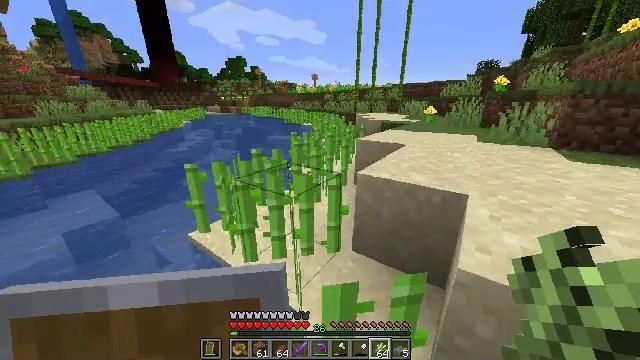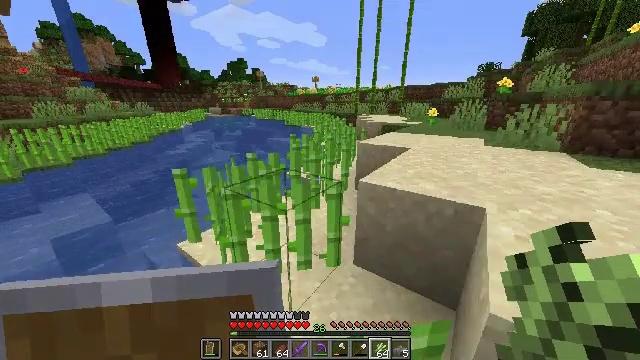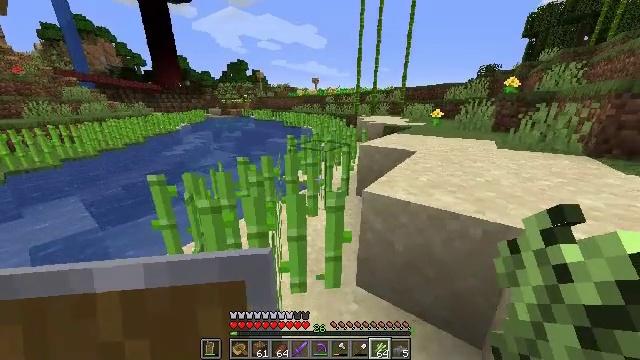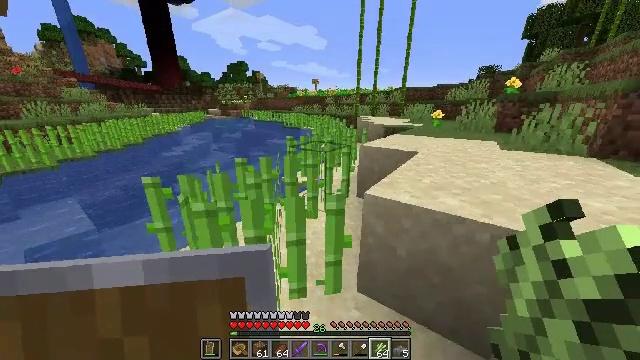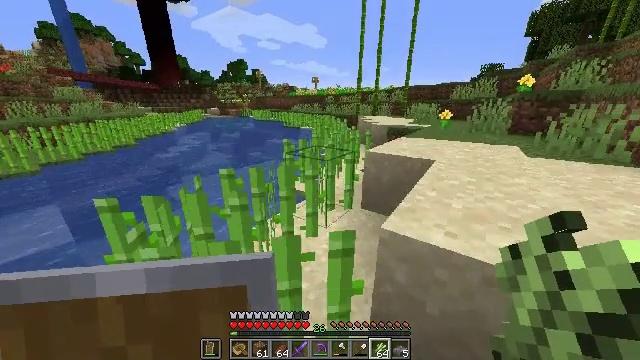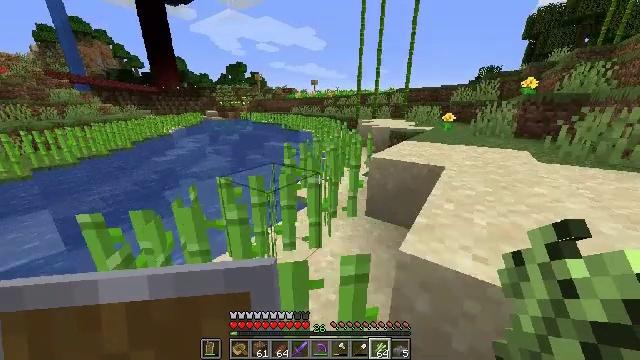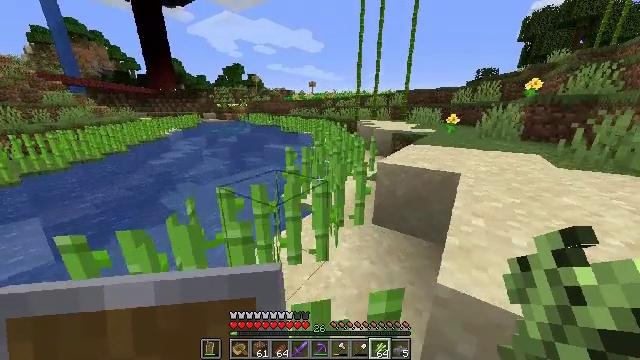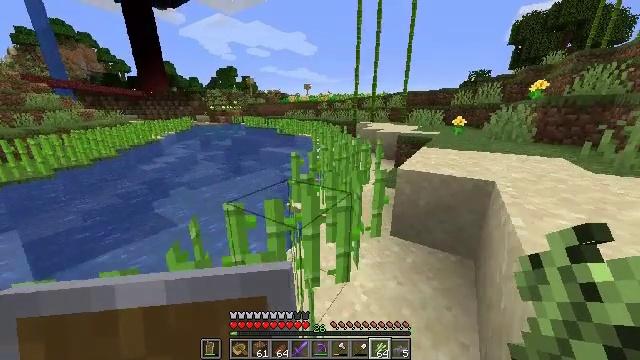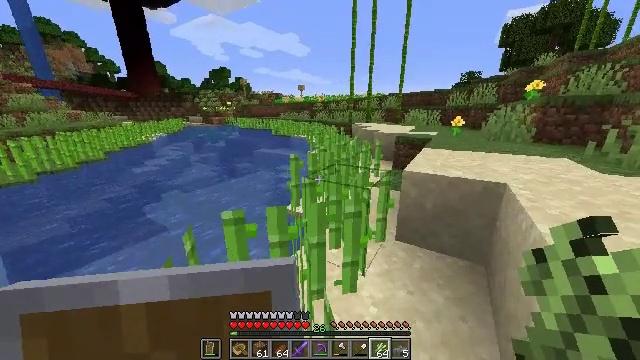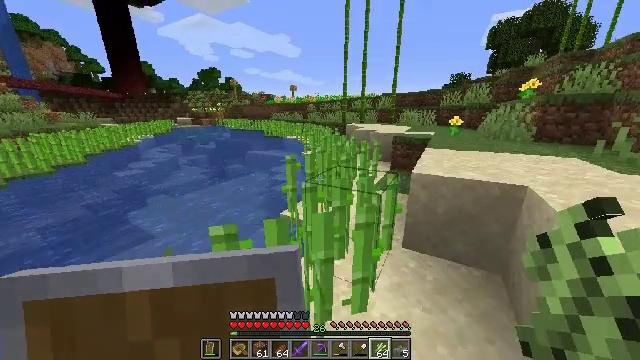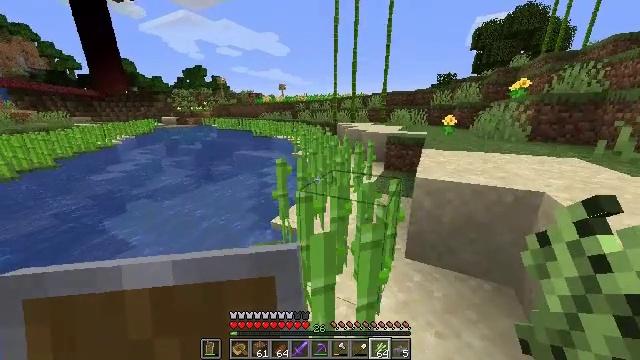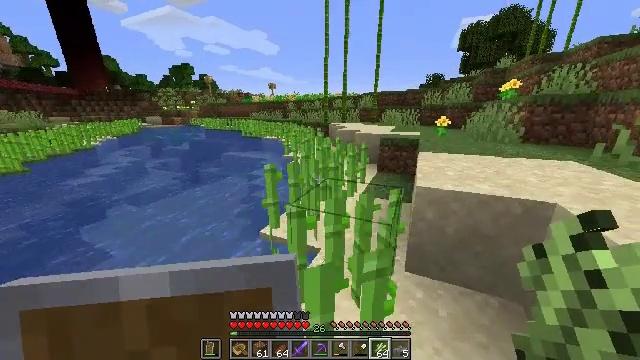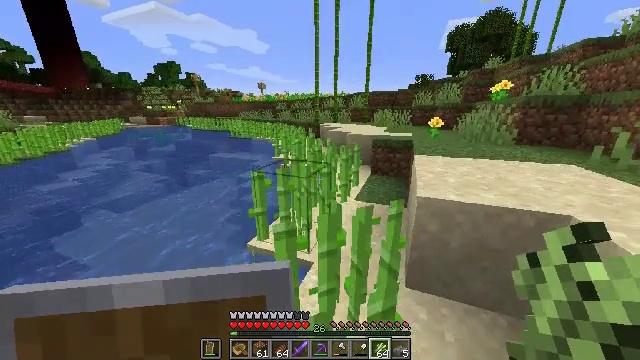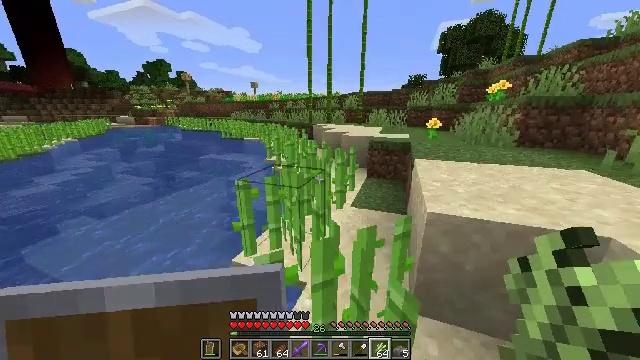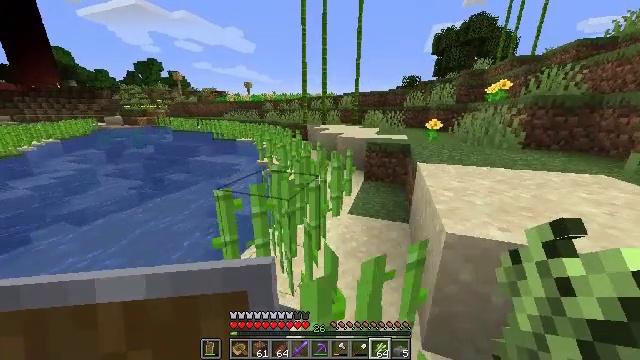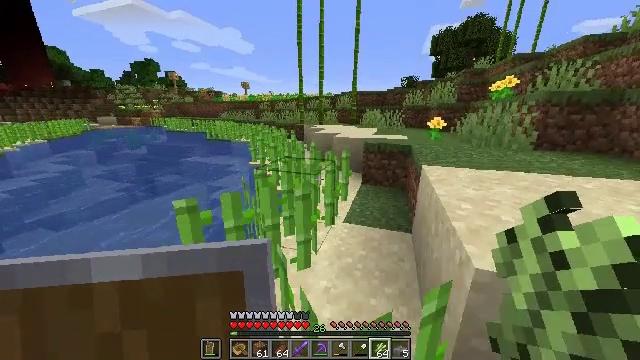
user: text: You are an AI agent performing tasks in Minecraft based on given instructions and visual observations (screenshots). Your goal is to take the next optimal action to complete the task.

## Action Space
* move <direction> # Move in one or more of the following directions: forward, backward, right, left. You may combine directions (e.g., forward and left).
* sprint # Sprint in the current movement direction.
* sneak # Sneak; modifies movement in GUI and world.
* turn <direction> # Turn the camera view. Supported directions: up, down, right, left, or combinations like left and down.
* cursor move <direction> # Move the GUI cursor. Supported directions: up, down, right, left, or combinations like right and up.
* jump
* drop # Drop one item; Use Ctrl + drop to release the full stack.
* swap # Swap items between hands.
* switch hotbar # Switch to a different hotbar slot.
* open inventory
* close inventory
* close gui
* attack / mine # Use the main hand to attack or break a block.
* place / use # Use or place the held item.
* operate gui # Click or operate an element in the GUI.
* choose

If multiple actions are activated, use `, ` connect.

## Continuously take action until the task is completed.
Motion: motion action
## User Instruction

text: Drop a bamboo.
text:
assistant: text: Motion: move forward
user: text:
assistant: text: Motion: move forward
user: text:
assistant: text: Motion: move forward
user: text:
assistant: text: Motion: move forward
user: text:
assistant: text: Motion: move forward and move left
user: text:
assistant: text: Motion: move forward and move left
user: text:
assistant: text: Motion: move forward and move left, turn right
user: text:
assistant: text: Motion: move forward, turn right
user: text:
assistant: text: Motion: move forward, turn right
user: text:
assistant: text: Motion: move forward, turn right
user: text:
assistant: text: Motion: move forward, turn right
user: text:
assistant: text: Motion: move forward, turn right
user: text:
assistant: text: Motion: move forward, turn right
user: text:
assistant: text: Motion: move forward, turn right
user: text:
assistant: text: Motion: move forward and move right
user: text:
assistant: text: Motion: move forward and move right
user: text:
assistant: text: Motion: move forward
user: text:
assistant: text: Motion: move forward
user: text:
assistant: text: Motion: move forward
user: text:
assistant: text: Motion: move forward
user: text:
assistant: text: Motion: move forward
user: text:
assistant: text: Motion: move forward, turn left
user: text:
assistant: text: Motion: move forward and move left, turn left
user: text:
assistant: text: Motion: move forward and move left
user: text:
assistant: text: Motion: move forward and move left
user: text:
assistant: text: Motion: move forward
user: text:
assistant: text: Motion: move forward
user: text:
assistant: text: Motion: move forward
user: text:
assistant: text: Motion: move forward
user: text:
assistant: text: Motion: move forward